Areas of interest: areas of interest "Henan Jingcheng Skin Traditional Chinese Medicine Hospital"
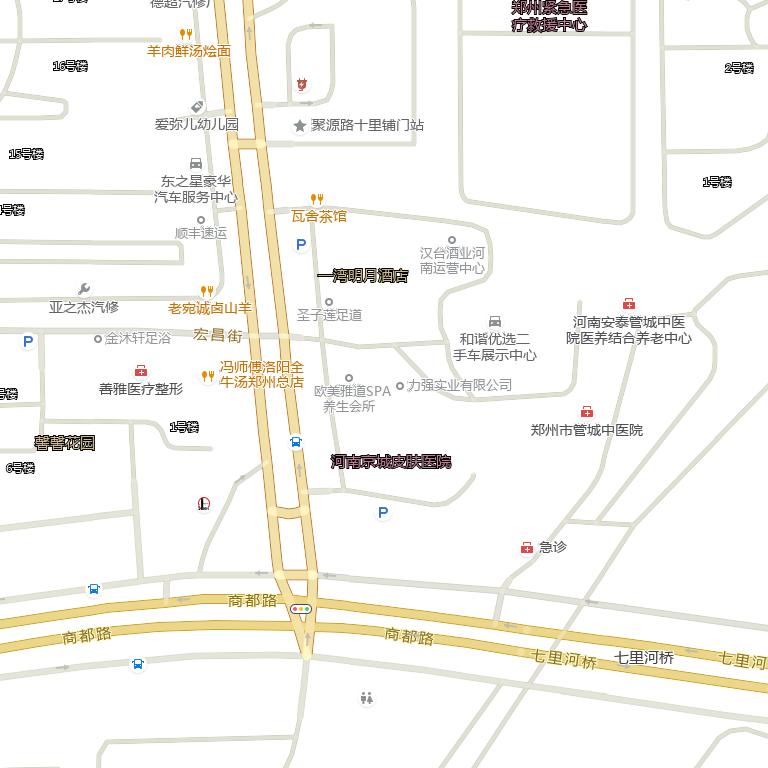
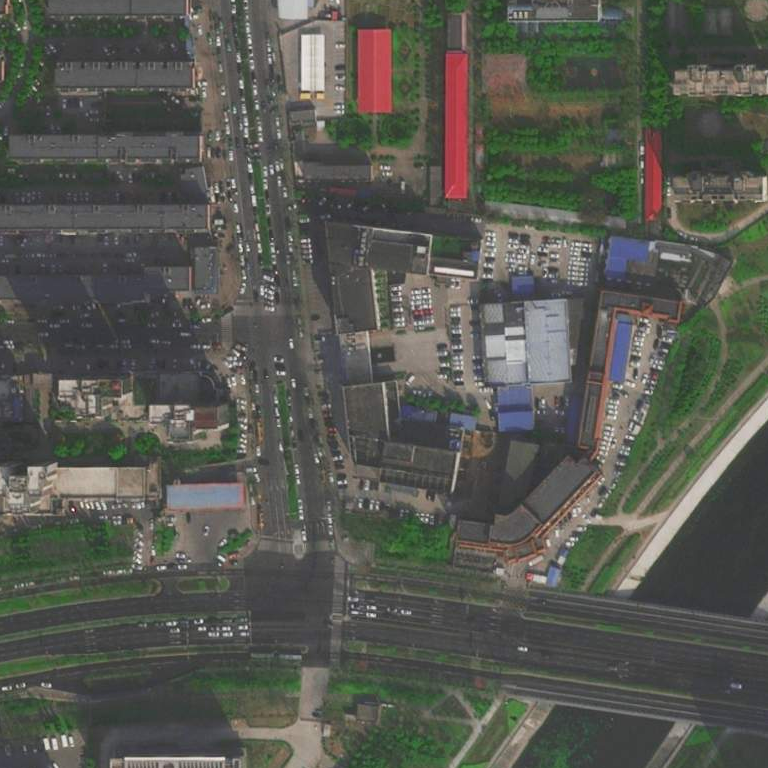